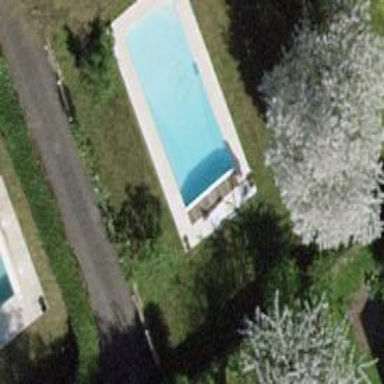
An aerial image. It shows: Swimming pool located in leisure land.